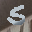
Label: 5